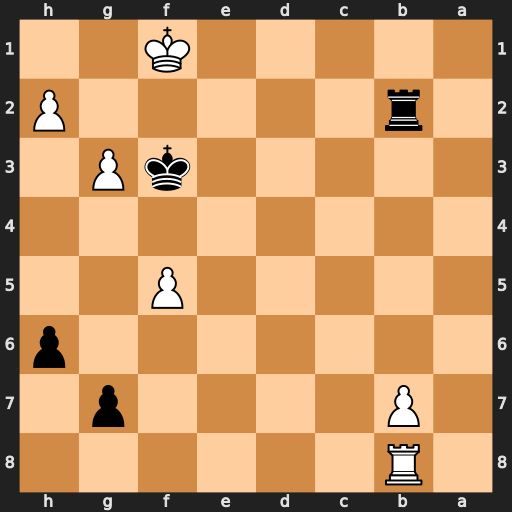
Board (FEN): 1R6/1P4p1/7p/5P2/8/5kP1/1r5P/5K2
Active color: b
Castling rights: -
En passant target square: -
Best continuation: Rb1#